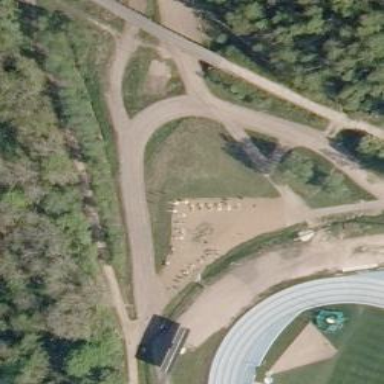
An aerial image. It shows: Fitness station in leisure land area.